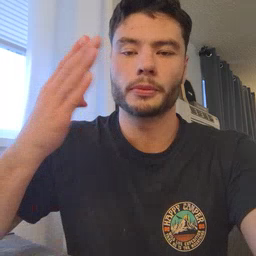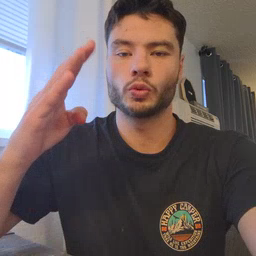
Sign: blue